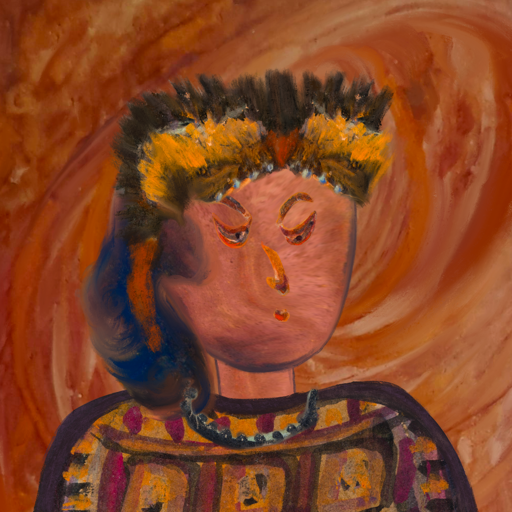
Background: Pious_Lady, Head And Neck Side: Mother_And_Son_Mother, Face Side: Hypocrite, Bust: Doll, Hair Side: Mother_And_Son_Son, Head Accessory: Gypsy_Queen, Second Necklace: Blank, Necklace: Childish, Baby: Blank